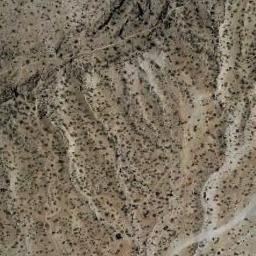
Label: chaparral